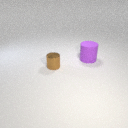
small brown metal cylinder in front of large purple rubber cylinder